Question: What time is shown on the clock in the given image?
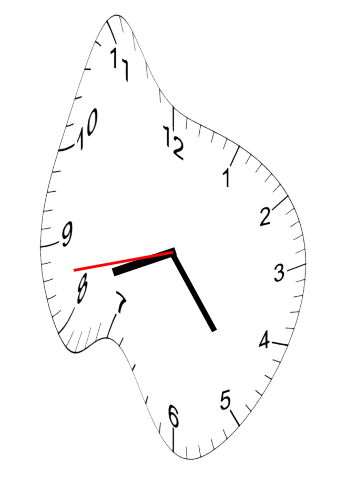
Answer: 08:23:43